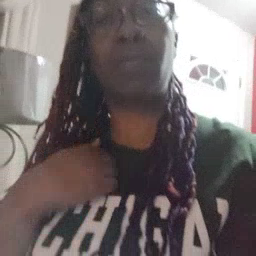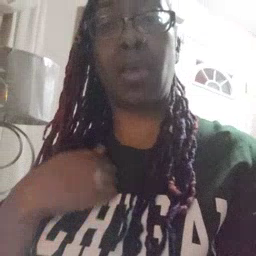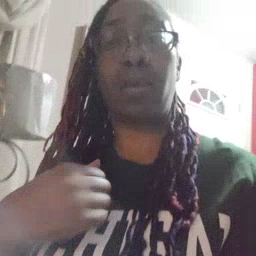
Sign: bath